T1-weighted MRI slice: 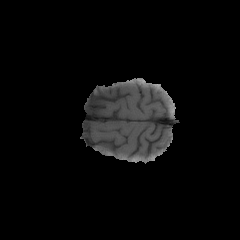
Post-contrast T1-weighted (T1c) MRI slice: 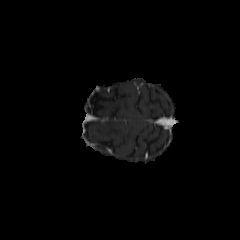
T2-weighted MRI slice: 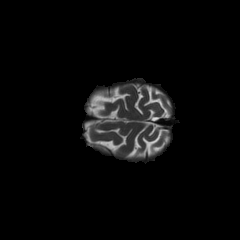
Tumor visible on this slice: no